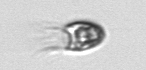
Label: Balanion